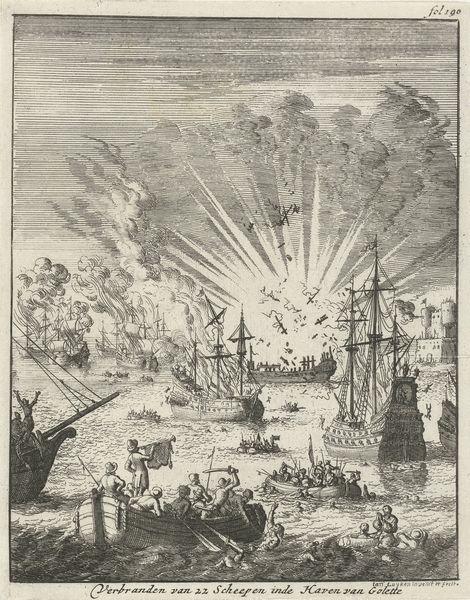
Titel: Zeeslag tussen Hollandse en Spaanse schepen voor de kust bij Goa
Künstler: Jan Luyken
Standort: Amsterdam
Institution: Rijksmuseum
Schlagwörter: feuer, himmel, kampf, meer, wasser, stadt, qualm, boote, schiffe, segel, schlacht, brennen, explosion, stich, kupferstich, seeschlacht, ertrinken, ertrinkende